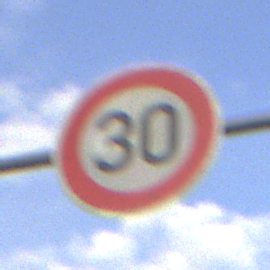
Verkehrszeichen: Geschwindigkeit30
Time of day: MorningAfternoon
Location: Outdoor (Suburban)
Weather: PartlyCloudy
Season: NotSpecified
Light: Natural